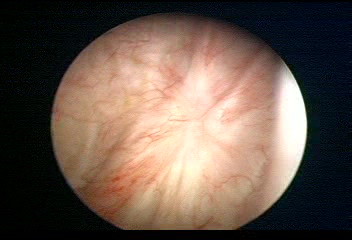
Modality: WLC
Class: Anatomical landmarks
Subclass: ResectionScar
Bladder cancer association: No
Annotated structures: Resection scar